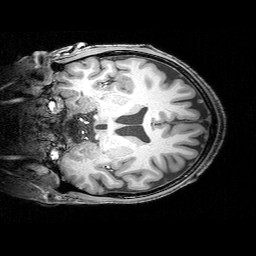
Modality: T1w
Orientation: coronal